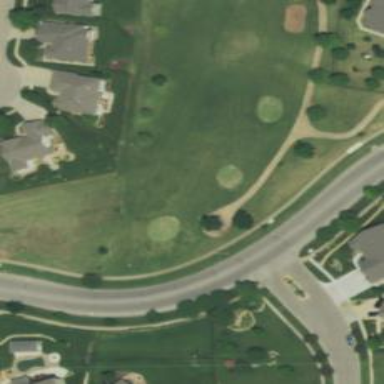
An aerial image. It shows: Service road designated as golf cart path.